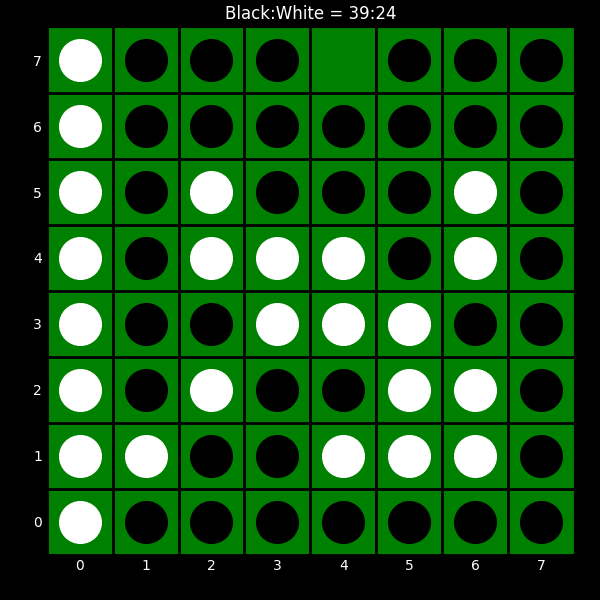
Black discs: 39
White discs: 24